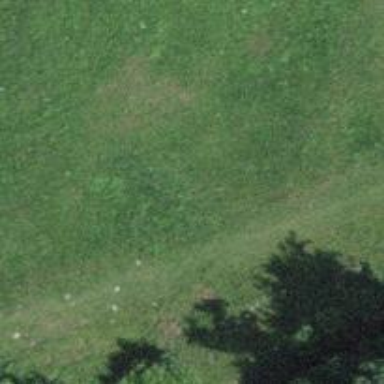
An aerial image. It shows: Path.